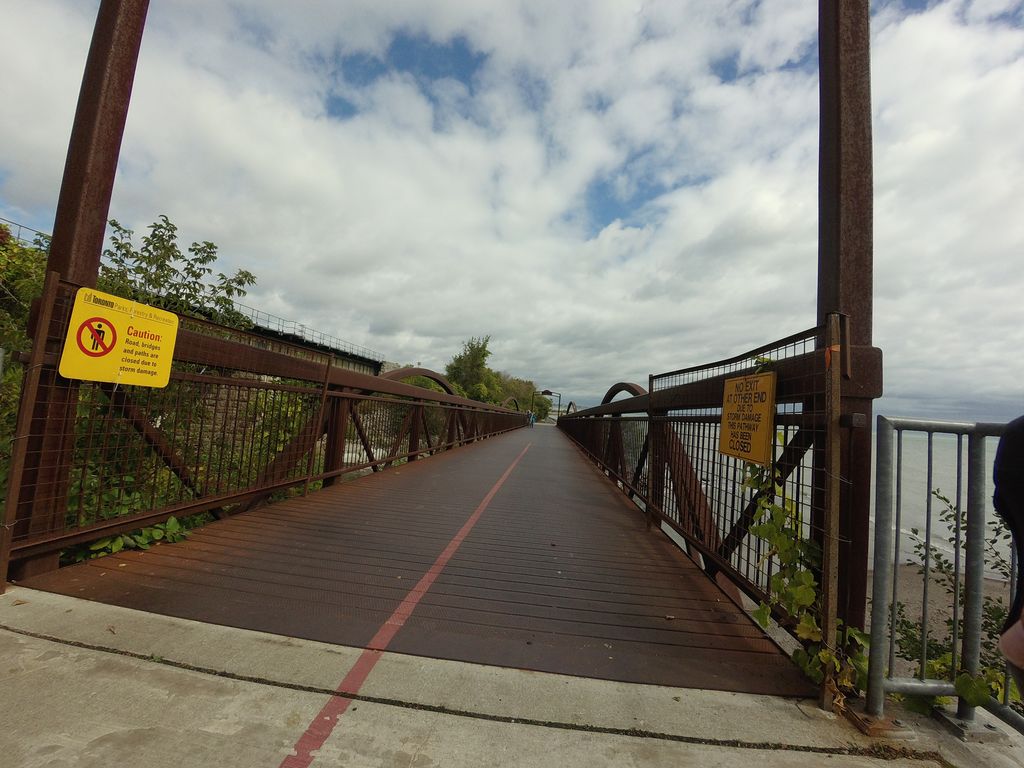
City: toronto